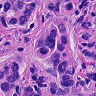
Metastatic tissue present: yes